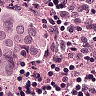
Metastatic tissue present: yes